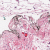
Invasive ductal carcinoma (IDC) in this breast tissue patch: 0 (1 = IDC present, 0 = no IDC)